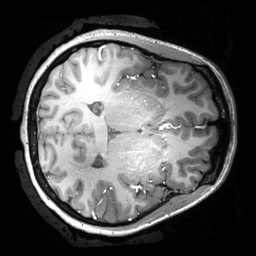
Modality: T1w
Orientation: axial
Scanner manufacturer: philips
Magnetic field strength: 7 T
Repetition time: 0.008 s
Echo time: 0.001974 s